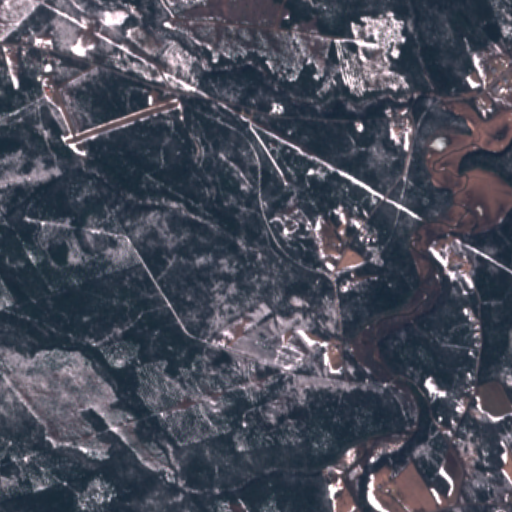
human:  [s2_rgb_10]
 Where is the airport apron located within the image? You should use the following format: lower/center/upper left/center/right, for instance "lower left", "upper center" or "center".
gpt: The airport apron is located in the upper left of the image.
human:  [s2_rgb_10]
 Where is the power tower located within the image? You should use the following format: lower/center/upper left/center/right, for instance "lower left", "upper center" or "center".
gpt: The power tower is located in the center right of the image.
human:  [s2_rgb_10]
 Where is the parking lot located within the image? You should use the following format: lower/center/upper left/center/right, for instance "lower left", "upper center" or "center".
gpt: There is no parking lot in the image.